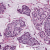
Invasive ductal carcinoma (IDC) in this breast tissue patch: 1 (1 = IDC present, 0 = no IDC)